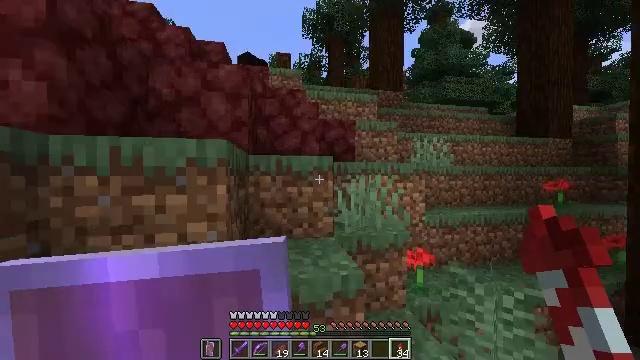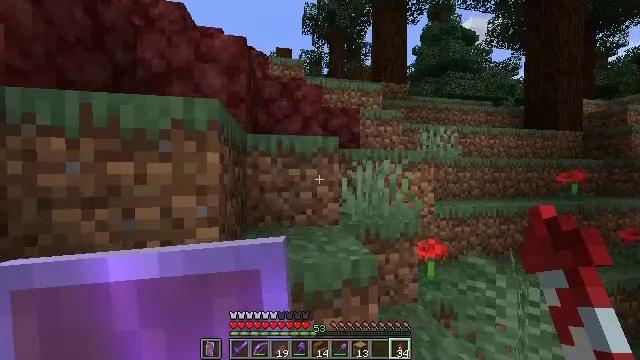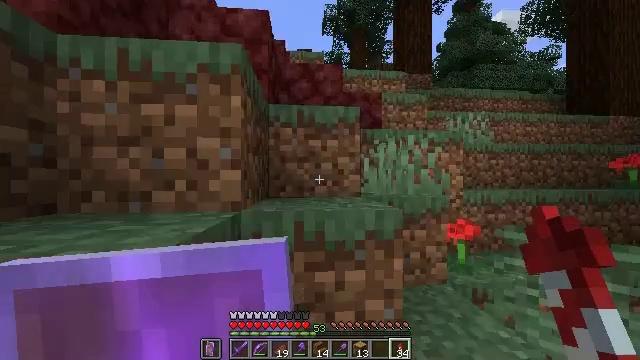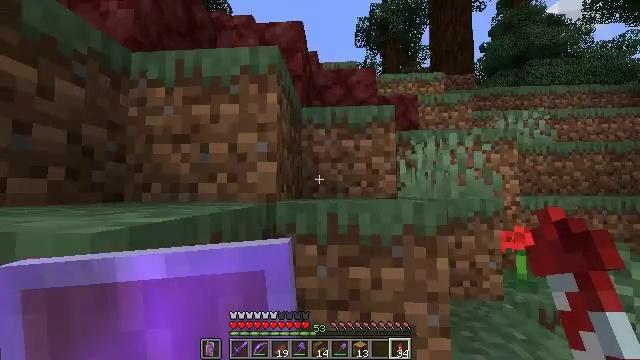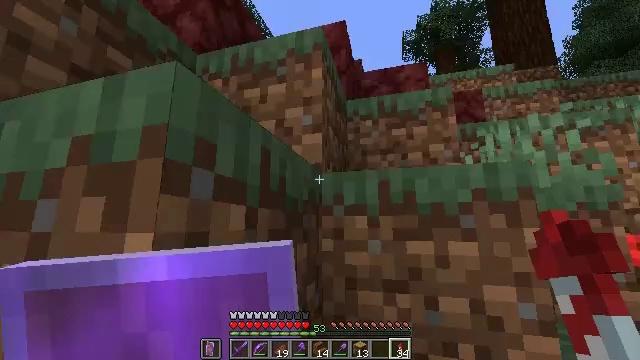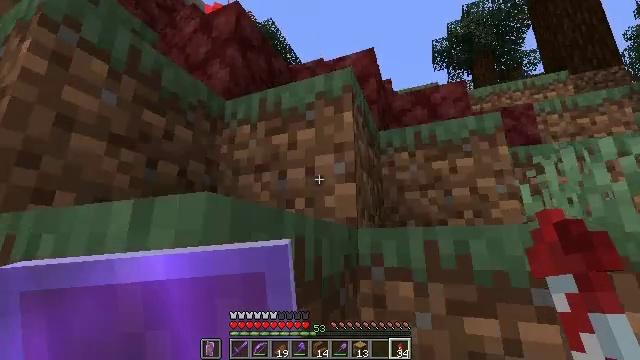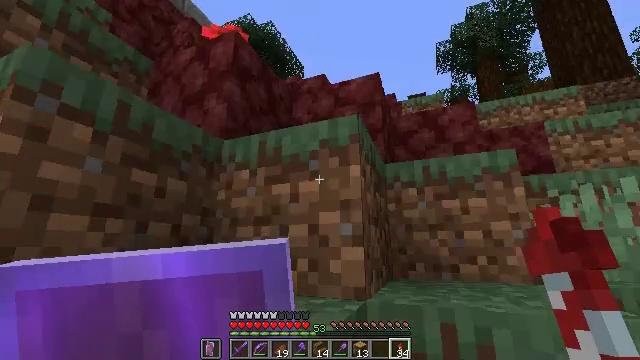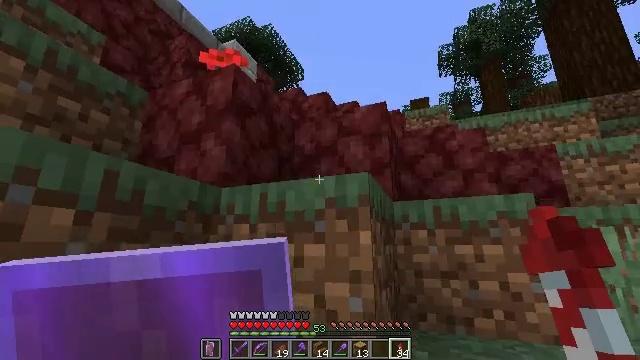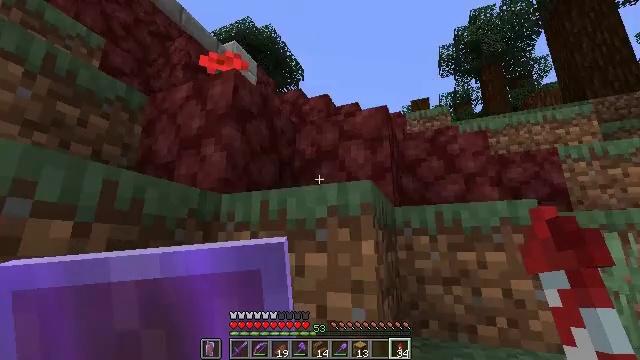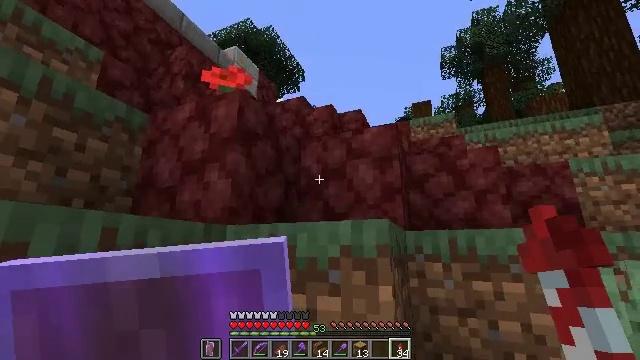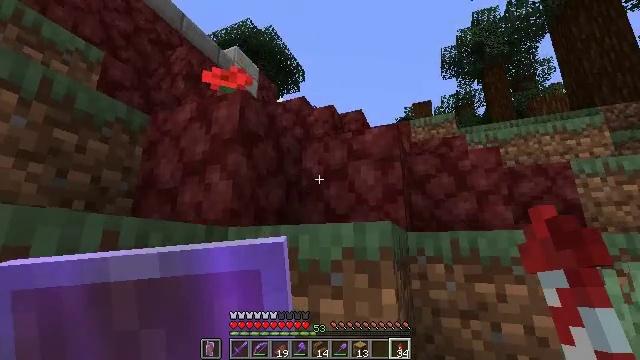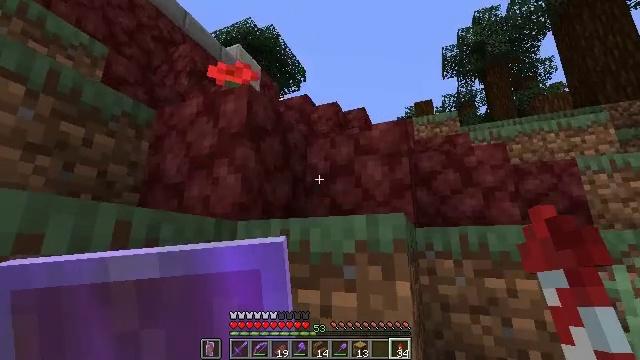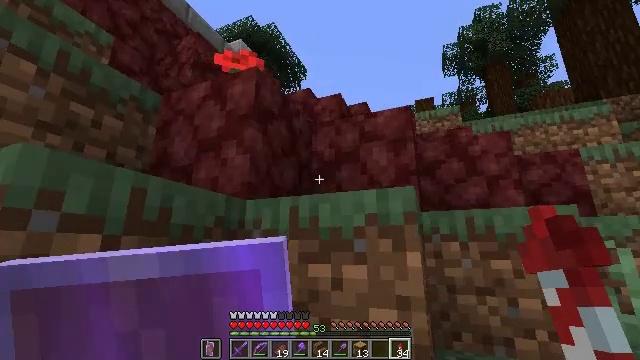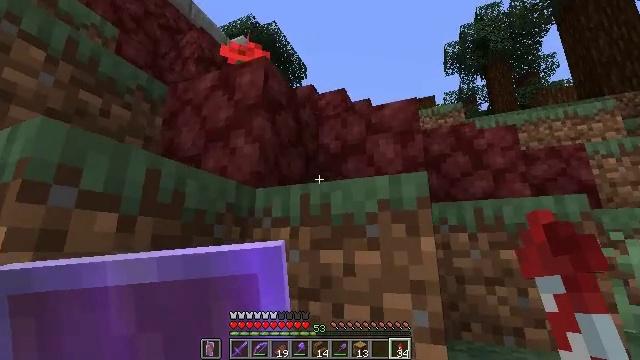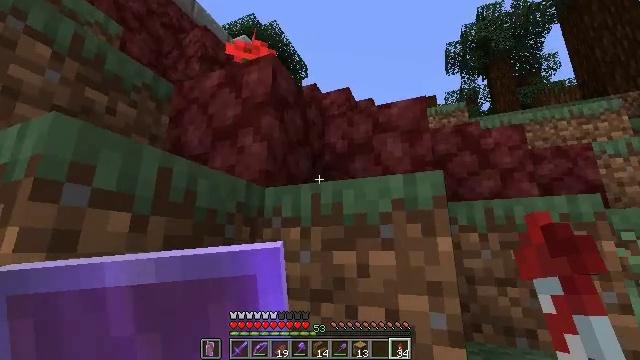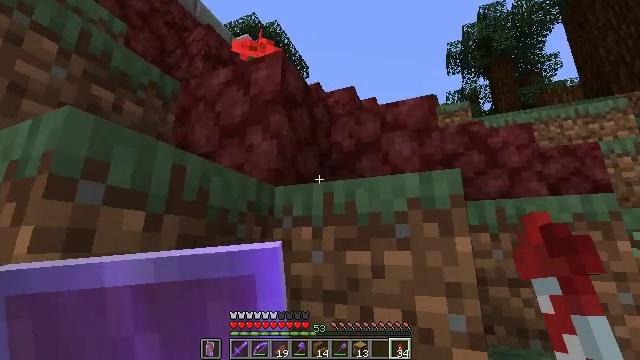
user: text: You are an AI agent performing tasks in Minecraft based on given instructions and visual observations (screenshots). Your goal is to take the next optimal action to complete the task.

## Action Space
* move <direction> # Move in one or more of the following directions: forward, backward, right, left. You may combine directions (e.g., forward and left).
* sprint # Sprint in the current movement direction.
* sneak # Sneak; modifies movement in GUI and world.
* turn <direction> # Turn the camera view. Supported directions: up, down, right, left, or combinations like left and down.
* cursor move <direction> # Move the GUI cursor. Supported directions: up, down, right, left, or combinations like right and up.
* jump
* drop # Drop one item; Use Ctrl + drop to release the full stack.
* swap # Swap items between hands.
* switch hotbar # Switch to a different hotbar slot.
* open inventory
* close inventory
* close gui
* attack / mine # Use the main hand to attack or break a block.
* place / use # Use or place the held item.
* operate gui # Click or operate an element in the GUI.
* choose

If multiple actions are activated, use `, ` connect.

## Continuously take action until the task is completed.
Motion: motion action
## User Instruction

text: Harvest the spruce log from a tree trunk.
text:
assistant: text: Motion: move forward, sprint
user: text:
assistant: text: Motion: move forward, sprint, turn left and up
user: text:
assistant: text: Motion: move forward, sprint, turn left and up
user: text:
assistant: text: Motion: move forward, sprint, turn left and up
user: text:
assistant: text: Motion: move forward, sprint, turn left and up, jump
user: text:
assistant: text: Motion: move forward, sprint, jump
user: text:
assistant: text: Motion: move forward, sprint, jump
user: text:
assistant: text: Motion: move forward, sprint, jump
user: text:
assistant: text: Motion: move forward, sprint, jump
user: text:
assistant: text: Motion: move forward, sprint, jump
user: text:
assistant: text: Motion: move forward, sprint
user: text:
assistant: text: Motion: move forward, sprint
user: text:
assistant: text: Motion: move forward, sprint
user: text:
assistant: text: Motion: move forward, sprint
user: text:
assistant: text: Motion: move forward, sprint
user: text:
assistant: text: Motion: move forward, sprint
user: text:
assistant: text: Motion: move forward, sprint, jump
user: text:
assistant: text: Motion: move forward, sprint, jump
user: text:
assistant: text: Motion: move forward, sprint, jump
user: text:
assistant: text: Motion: move forward, sprint, jump
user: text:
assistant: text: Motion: move forward, sprint, jump
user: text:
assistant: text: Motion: move forward, sprint, jump
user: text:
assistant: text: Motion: move forward, sprint
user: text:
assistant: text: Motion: move forward, sprint
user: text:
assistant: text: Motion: move forward, sprint
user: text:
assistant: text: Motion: move forward, sprint
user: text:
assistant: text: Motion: move forward, sprint
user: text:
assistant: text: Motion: move forward, sprint
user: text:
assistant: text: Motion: move forward, sprint
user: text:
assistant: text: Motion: move forward, sprint